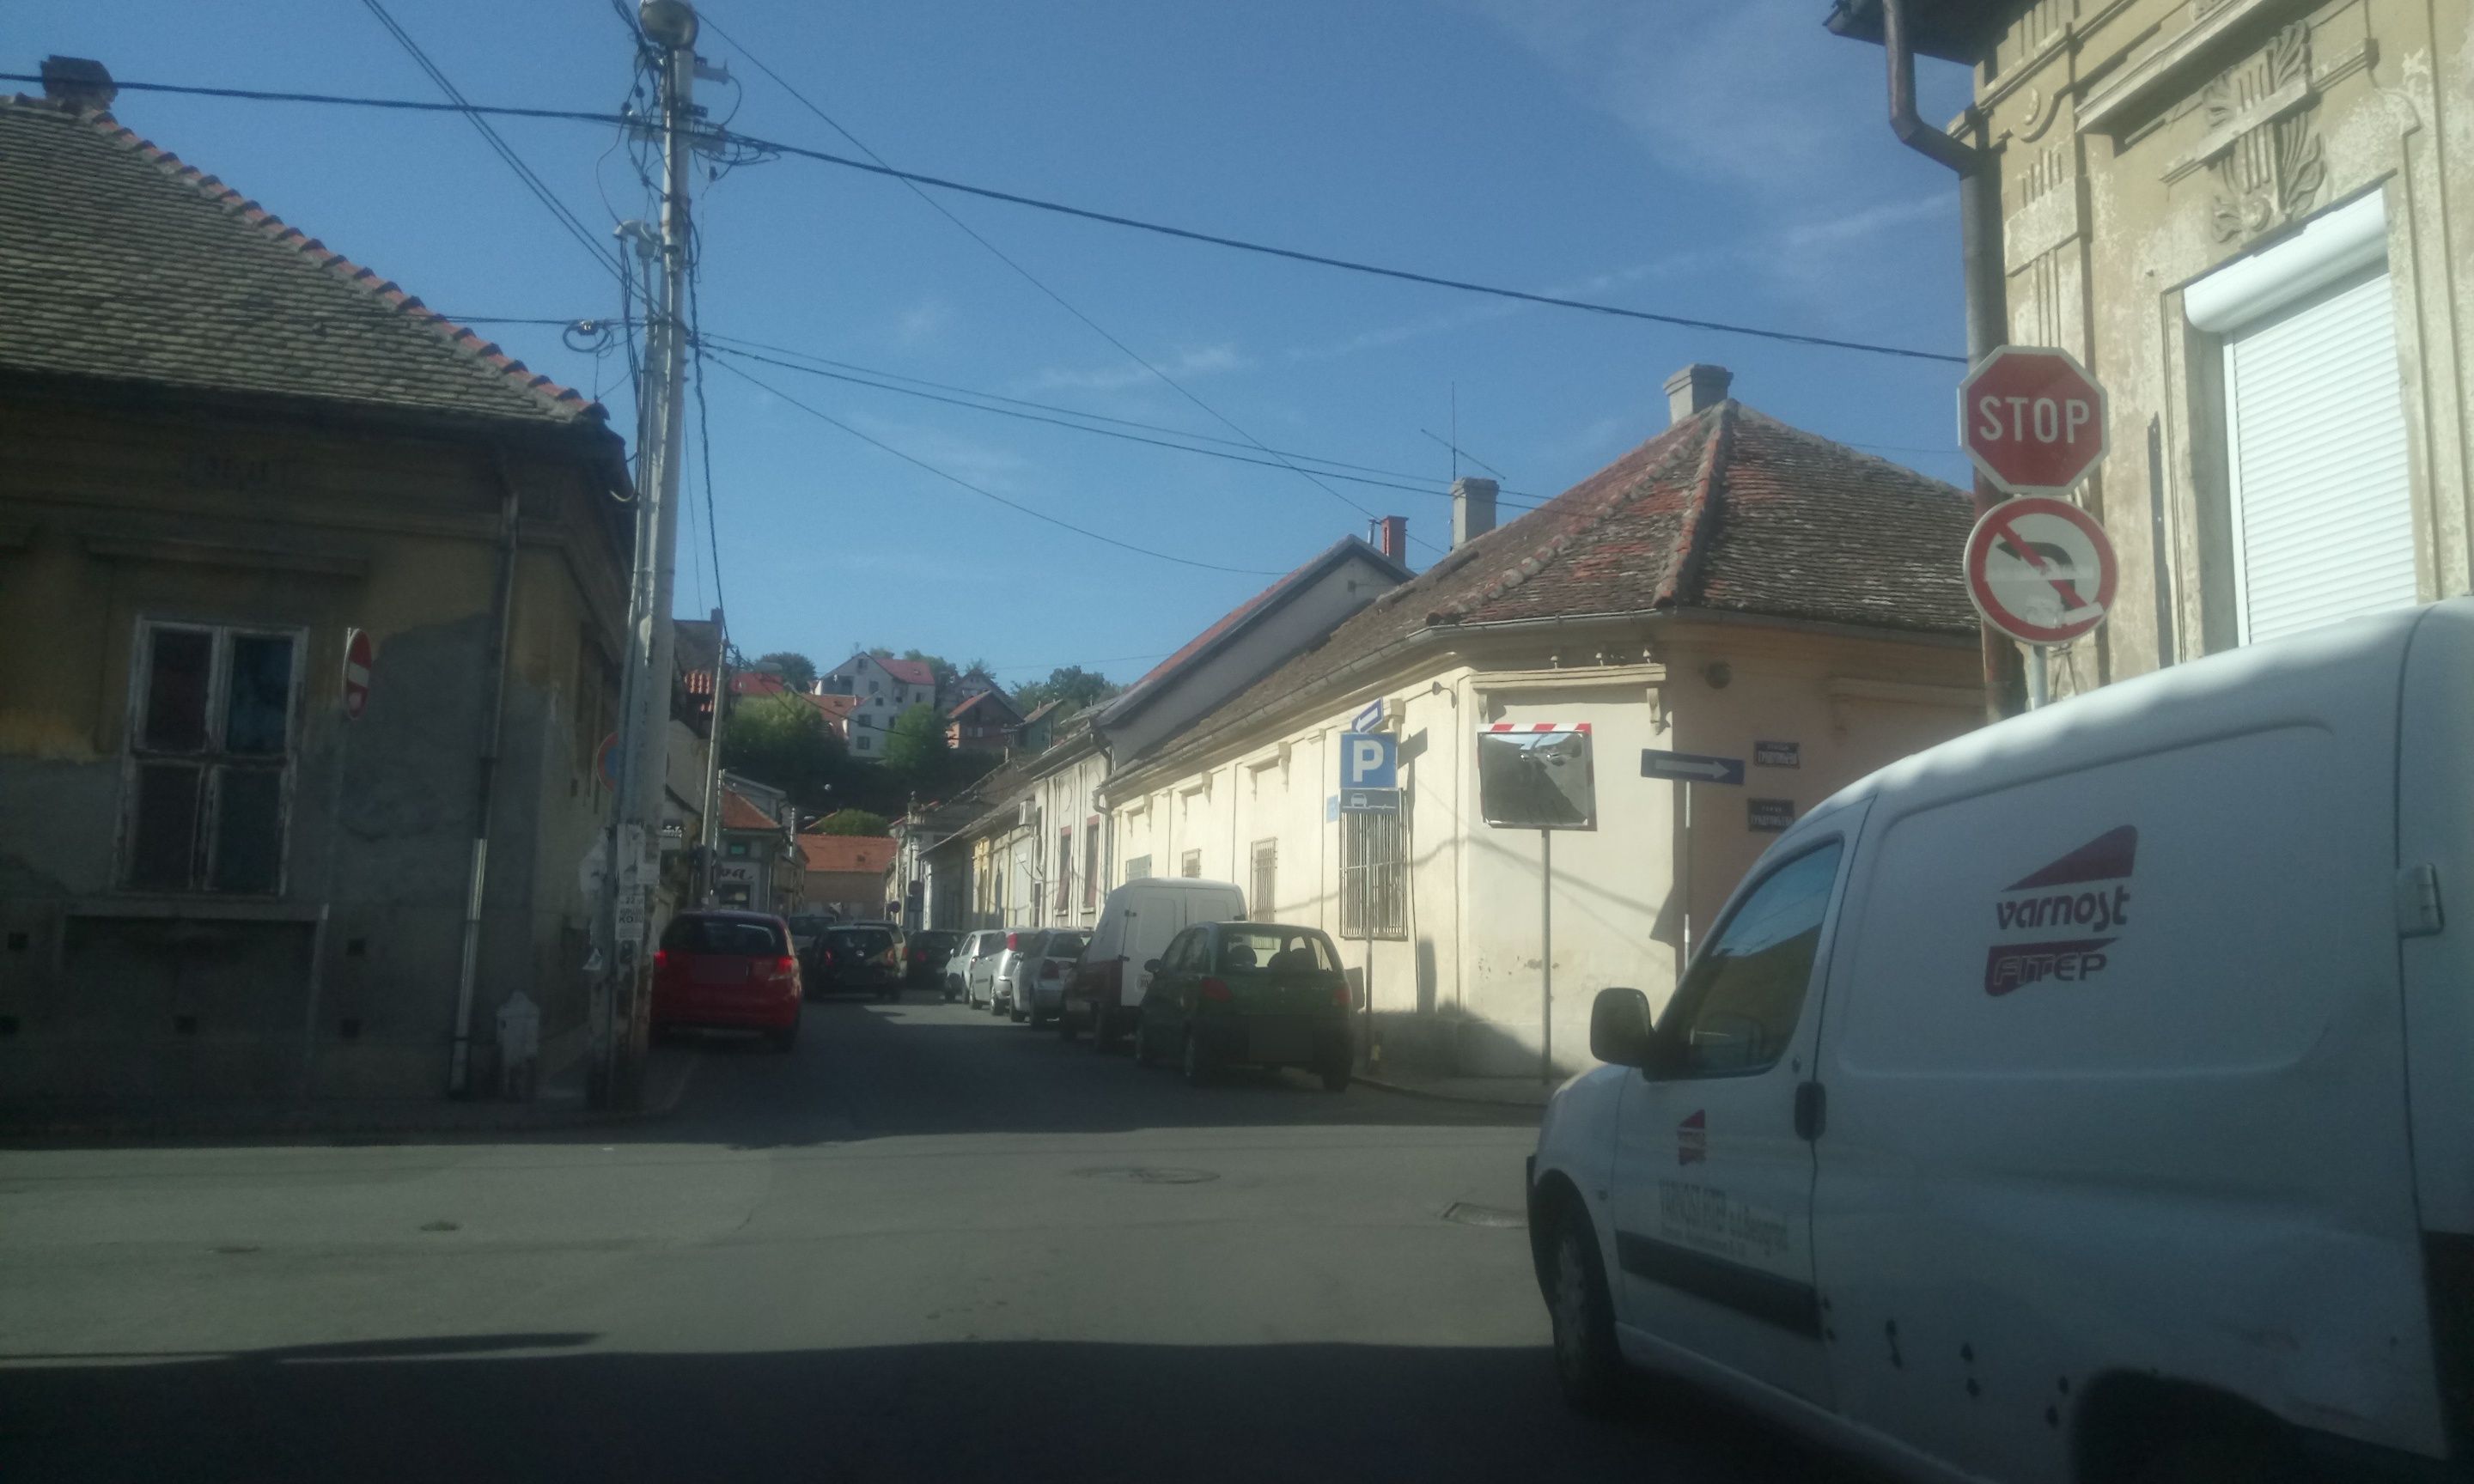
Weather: clear
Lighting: day
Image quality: good
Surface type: driving surface
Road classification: residential
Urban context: urban centre
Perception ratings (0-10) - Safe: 7.11, Lively: 6.5, Beautiful: 7.68, Boring: 7.71, Depressing: 2.89, Wealthy: 5.34